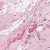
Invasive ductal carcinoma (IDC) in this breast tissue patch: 0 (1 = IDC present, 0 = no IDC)